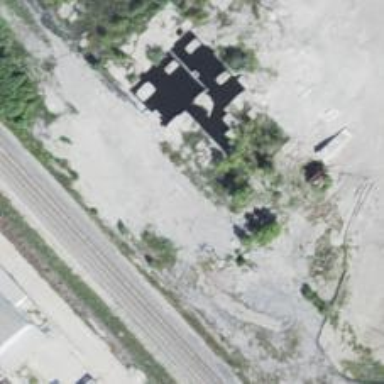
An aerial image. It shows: Abandoned railway siding.